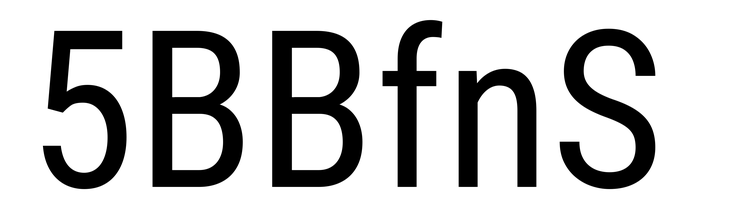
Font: Roboto_Condensed_Regular